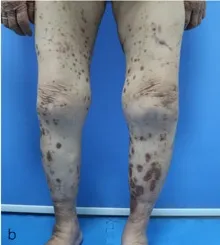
(A-C) Residual hyperpigmented lesions, atrophic scars, and a few superficial erosions on the patient's trunk and limbs after baricitinib treatment.
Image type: medical_photograph (skin_photograph)